Question: I am trying to recreate this piece in the image but in CSS, HTML and JavaScript. I would prefer the design to be purely CSS. The part I need to recreate is that slight upwards lighting effect and the bottom border.
Can someone please help me out?

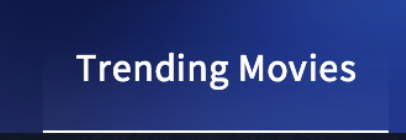
Answer: Yes you can do something like this..
'''
<div class="stage">
<h1>Trending Movies</h1>
</div>
'''
'''
.stage{
// This is just a random gradient not the one you have shown
background: linear-gradient(to right, #1e5799 0%,#7db9e8 100%);
border-bottom: 4px solid white;
height: // your height;
width: // your width
}
.stage h1{
font-size: // your font size
text-align: center;
padding: // your padding
color: white;
font-weight: bold;
}
'''
this will get you started on the desired effect, you can use this tool <URL> to create your gradient and generate the css